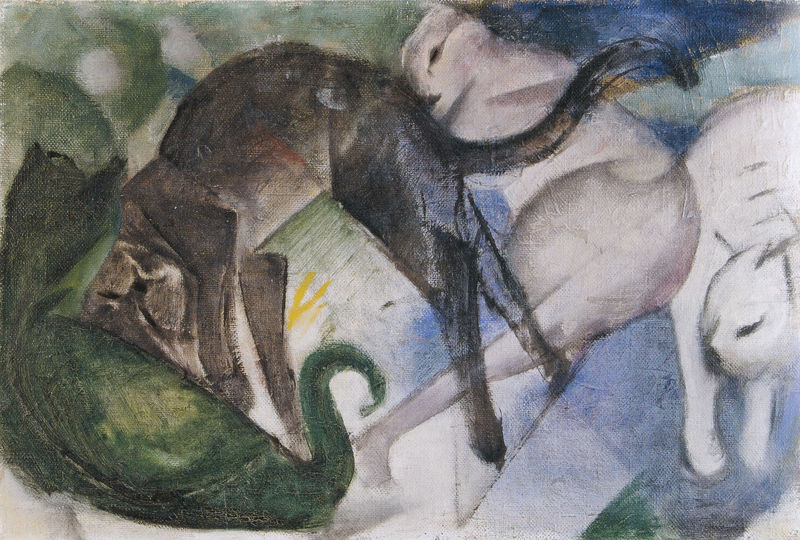
Titel: Spielende Katzen (Katzenbild)
Künstler: Franz Marc
Standort: Stuttgart
Institution: Staatsgalerie
Schlagwörter: blau, dunkel, gemälde, schlaf, weiß, aquarell, gelb, grün, impressionismus, kubismus, kubistisch, bewegung, braun, bunt, grau, hell, ohr, schwarz, tisch, hund, hunde, tier, tiere, expressionismus, augen, gesicht, bild, öl, auge, drei, familie, ohren, rosa, pferde, reiter, hase, beine, deutschland, schwanz, liegen, schlafen, schlafend, studie, rudel, abstrakt, farben, modern, farbe, formen, linien, querformat, spielen, pastellfarben, pfoten, edel, liegend, abstraktion, spiel, vier, katze, schaf, münchen, kater, franz, kätzchen, schmusen, spielend, ecken, geometrisch, kaninchen, schnauze, verschlungen, rollen, weich, katzen, blauer reiter, chagall, blauer, garu, buckel, räkeln, friedlich, abstarkt, franz marc, marc, lieen, der blaue reiter, kuscheln, alles katzen, blau und grün, blau weiss, brunt, eingedrehte formen, elses ruben, geometrisierudng, mark, schwaänze, prismen, hunf, rundel, mmarc